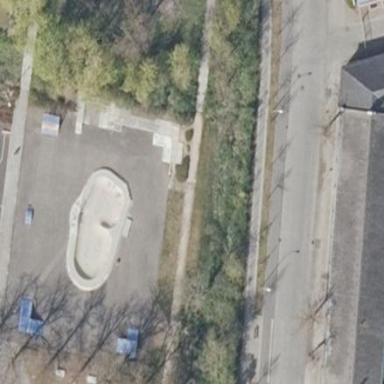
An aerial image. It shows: Skating pitch with grooming facilities.